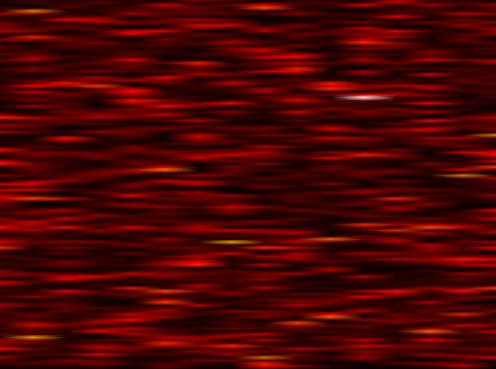
Label: UFMC